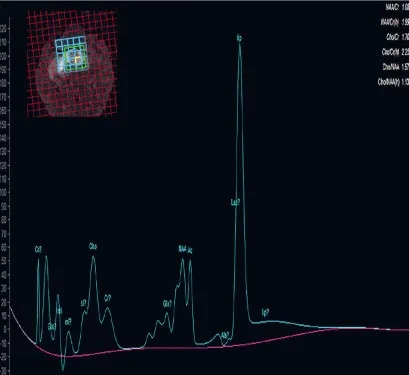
Post-gadolinium sagittal.
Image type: radiology (mri)